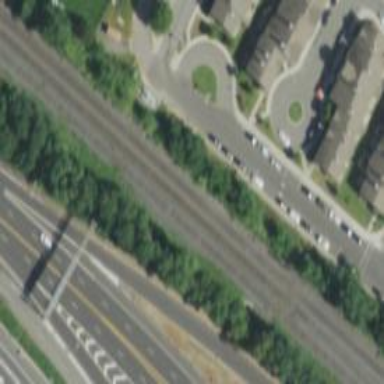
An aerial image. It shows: Railway line on embankment.